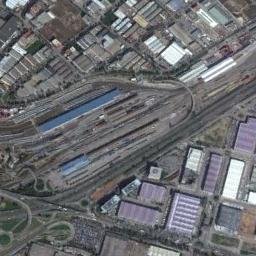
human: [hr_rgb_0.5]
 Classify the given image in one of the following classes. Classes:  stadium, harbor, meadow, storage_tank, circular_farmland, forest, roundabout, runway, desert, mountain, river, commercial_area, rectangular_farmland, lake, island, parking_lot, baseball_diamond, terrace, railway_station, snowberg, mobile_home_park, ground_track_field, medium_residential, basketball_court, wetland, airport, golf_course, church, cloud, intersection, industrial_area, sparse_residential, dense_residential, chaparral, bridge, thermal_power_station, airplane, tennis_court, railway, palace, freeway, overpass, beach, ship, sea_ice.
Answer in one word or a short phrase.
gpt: railway_station